Question: My current WinForms project needs to launch from Sub Main(); in order to do this, one must un-check the 'Enable Application Framework' option in the Application tab of 'My Project'.
The Sub Main that I have looks like this...
'''
<System.STAThread()>
Public Shared Sub Main()
Application.EnableVisualStyles()
'Application.SetCompatibleTextRenderingDefault(True)
Application.SetCompatibleTextRenderingDefault(False) 'Fix from Hans Passant
'Application.DoEvents() 'removed per suggestion
Application.Run(New p2Login(p2user))
If p2user.isValidated Then
Application.Run(New frmMAIN)
End If
End Sub
'''
The specific problem that I am facing is that using this configuration causes subtle control layout differences. For example, some of my labels are now slightly overlapping their controls, and in-line checkboxes seem to shift slightly to the left. I'm sure there are other differences that aren't immediately apparent.
Points:
1) Visual Style does appear on controls such as buttons.
2) The layout problems go away if I re-check the "Enable Application Framework", and set a startup form.

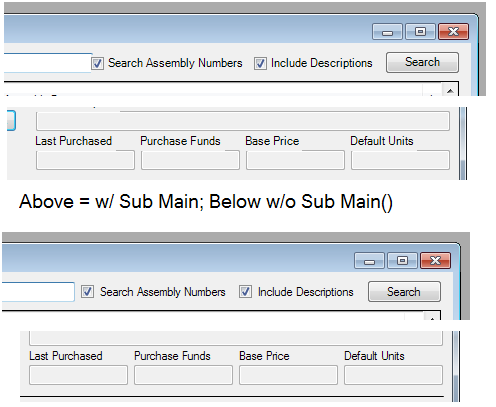
Answer: '''
Application.SetCompatibleTextRenderingDefault(True)
'''
That's the troublemaker. Compatible text rendering enables the text rendering that was used in .NET 1.x, in particular using the Graphics.MeasureString() method to calculate the size of autosized controls like Label. The only reason SetCompatibleTextRenderingDefault exists is to keep text rendering consistent if you have old .NET 1.x components that still draw with Graphics instead of the .NET 2.0 TextRenderer class. A problem that existed 7 years ago when .NET 2.0 was released, surely you don't actually have that problem.
Pass False to fix your problem. That's what the WindowsFormsApplicationBase class does.